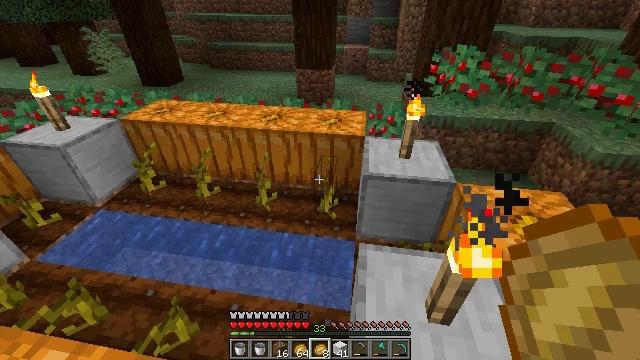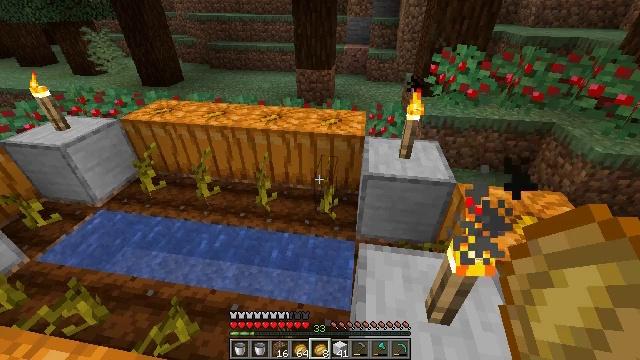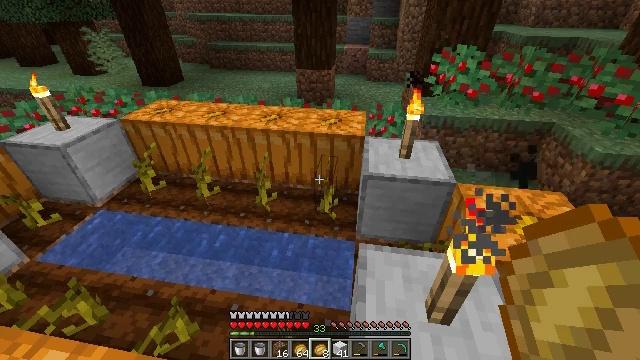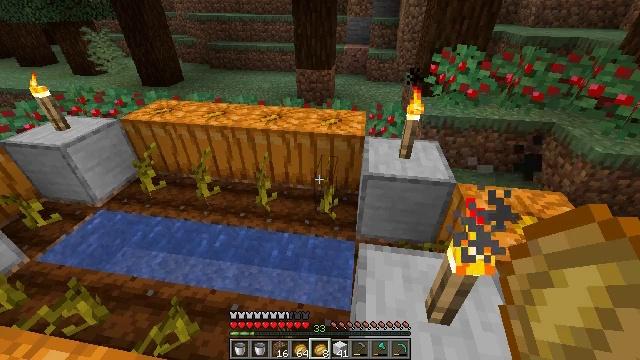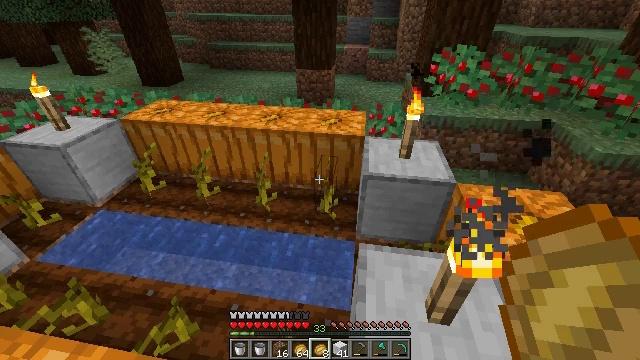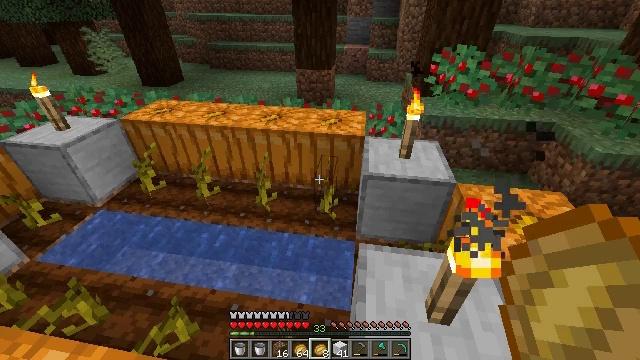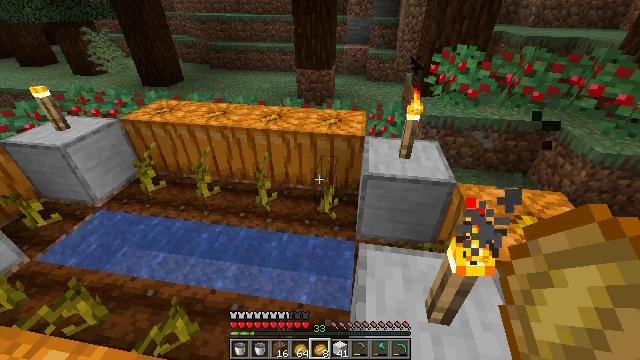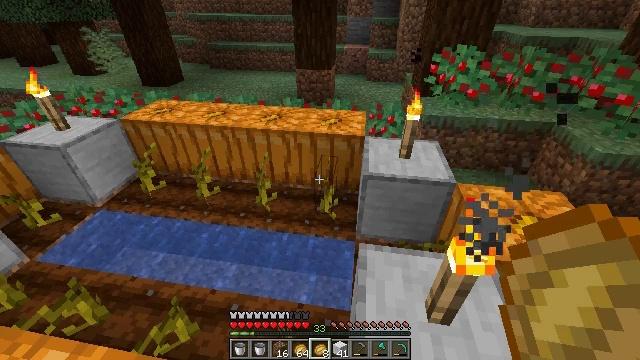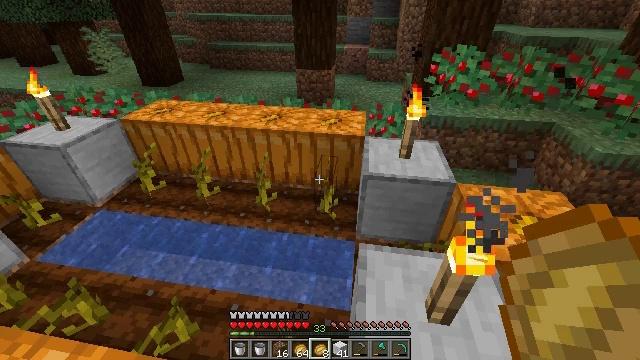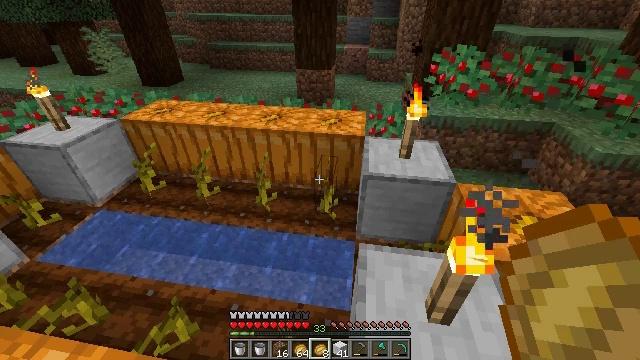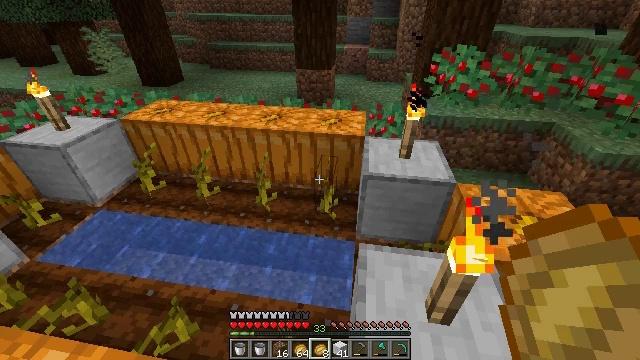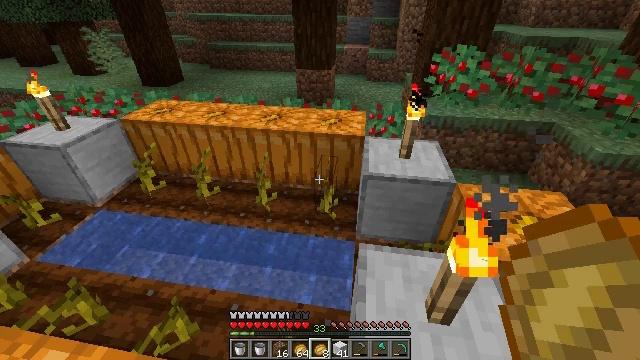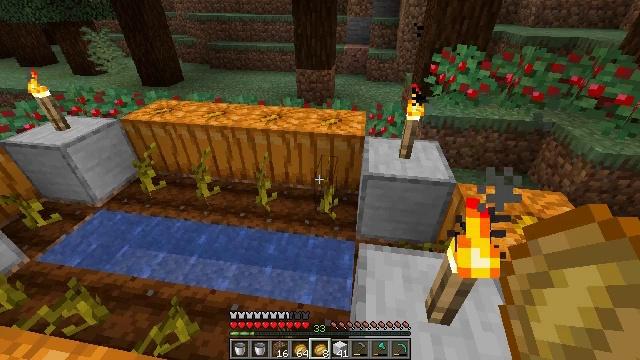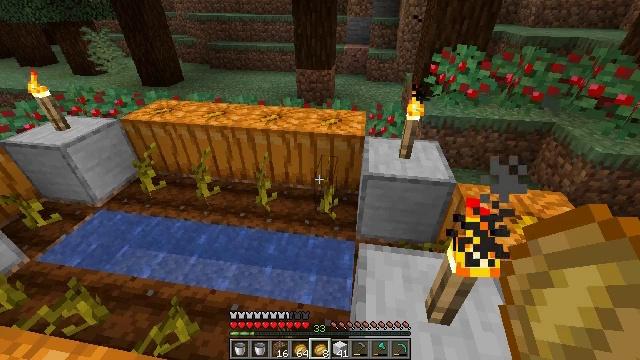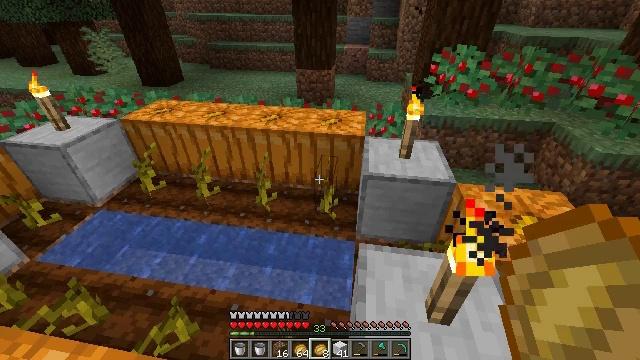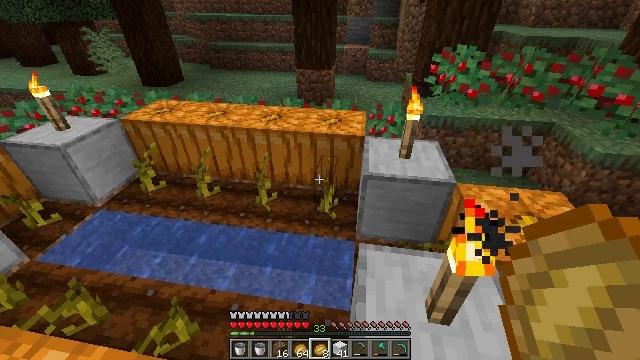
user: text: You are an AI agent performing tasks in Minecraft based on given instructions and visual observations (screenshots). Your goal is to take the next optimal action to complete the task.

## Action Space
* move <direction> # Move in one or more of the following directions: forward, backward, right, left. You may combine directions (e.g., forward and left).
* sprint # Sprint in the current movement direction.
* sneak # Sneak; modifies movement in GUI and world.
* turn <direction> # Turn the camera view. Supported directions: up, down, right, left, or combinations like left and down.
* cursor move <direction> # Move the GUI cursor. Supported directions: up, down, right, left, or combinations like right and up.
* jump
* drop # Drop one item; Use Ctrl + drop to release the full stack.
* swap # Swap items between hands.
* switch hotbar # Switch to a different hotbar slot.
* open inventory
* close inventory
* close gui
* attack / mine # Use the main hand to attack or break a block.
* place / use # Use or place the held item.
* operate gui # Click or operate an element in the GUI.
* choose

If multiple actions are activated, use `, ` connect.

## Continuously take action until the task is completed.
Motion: motion action
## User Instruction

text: Gather the pumpkin stem by mining.
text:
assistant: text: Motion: no_op
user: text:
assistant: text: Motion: no_op
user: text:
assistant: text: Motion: no_op
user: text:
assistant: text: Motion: no_op
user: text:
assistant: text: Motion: no_op
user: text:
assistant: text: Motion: no_op
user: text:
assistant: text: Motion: no_op
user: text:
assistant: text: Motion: no_op
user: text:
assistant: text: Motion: no_op
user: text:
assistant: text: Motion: no_op
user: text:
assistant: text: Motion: no_op
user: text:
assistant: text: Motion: no_op
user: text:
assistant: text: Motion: no_op
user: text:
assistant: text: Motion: no_op
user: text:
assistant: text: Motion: no_op
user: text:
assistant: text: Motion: no_op
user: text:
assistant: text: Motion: no_op
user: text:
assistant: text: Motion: no_op
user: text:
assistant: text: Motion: no_op
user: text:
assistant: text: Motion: no_op
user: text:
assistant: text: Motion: no_op
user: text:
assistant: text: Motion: no_op
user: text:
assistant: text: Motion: no_op
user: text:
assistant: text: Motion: no_op
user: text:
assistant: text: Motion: no_op
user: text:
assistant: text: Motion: no_op
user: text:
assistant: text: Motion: no_op
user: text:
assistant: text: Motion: no_op
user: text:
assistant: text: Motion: no_op
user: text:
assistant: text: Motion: no_op